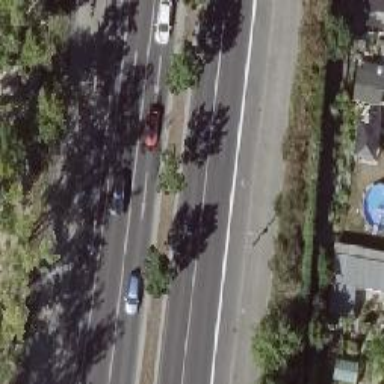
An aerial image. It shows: Avenue of deciduous broadleaved trees.